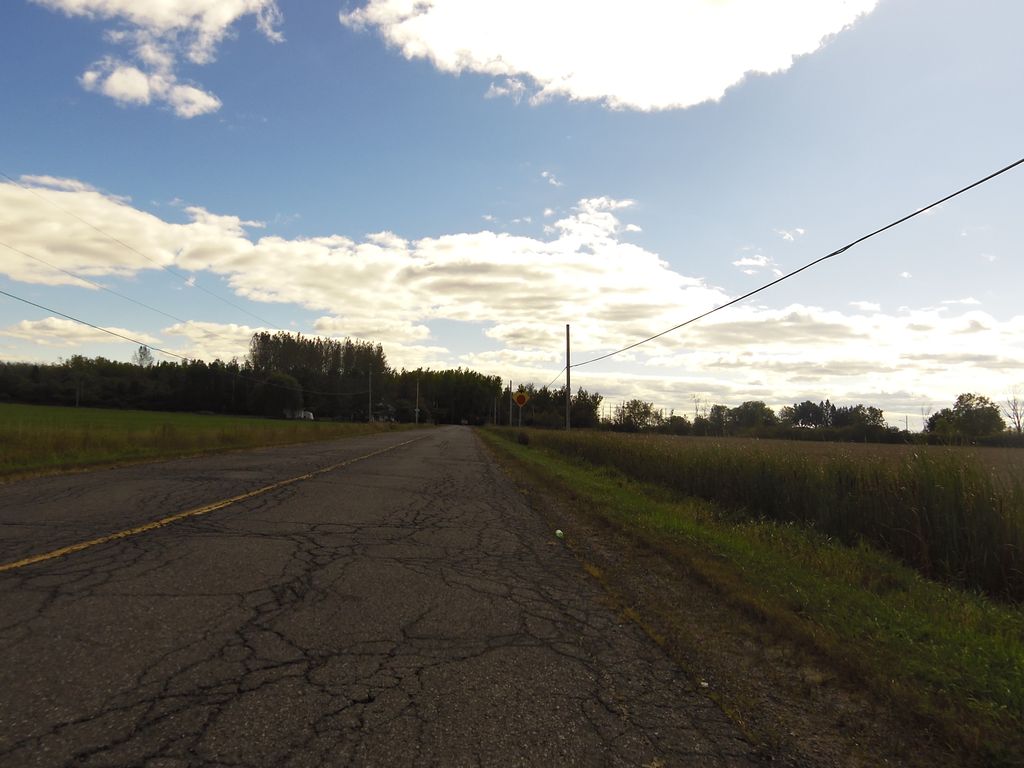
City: ottawa-gatineau